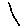
Label: line